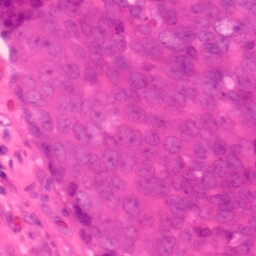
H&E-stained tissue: Colon